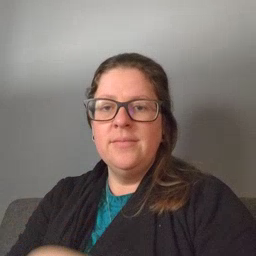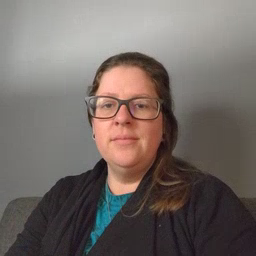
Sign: read